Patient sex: M
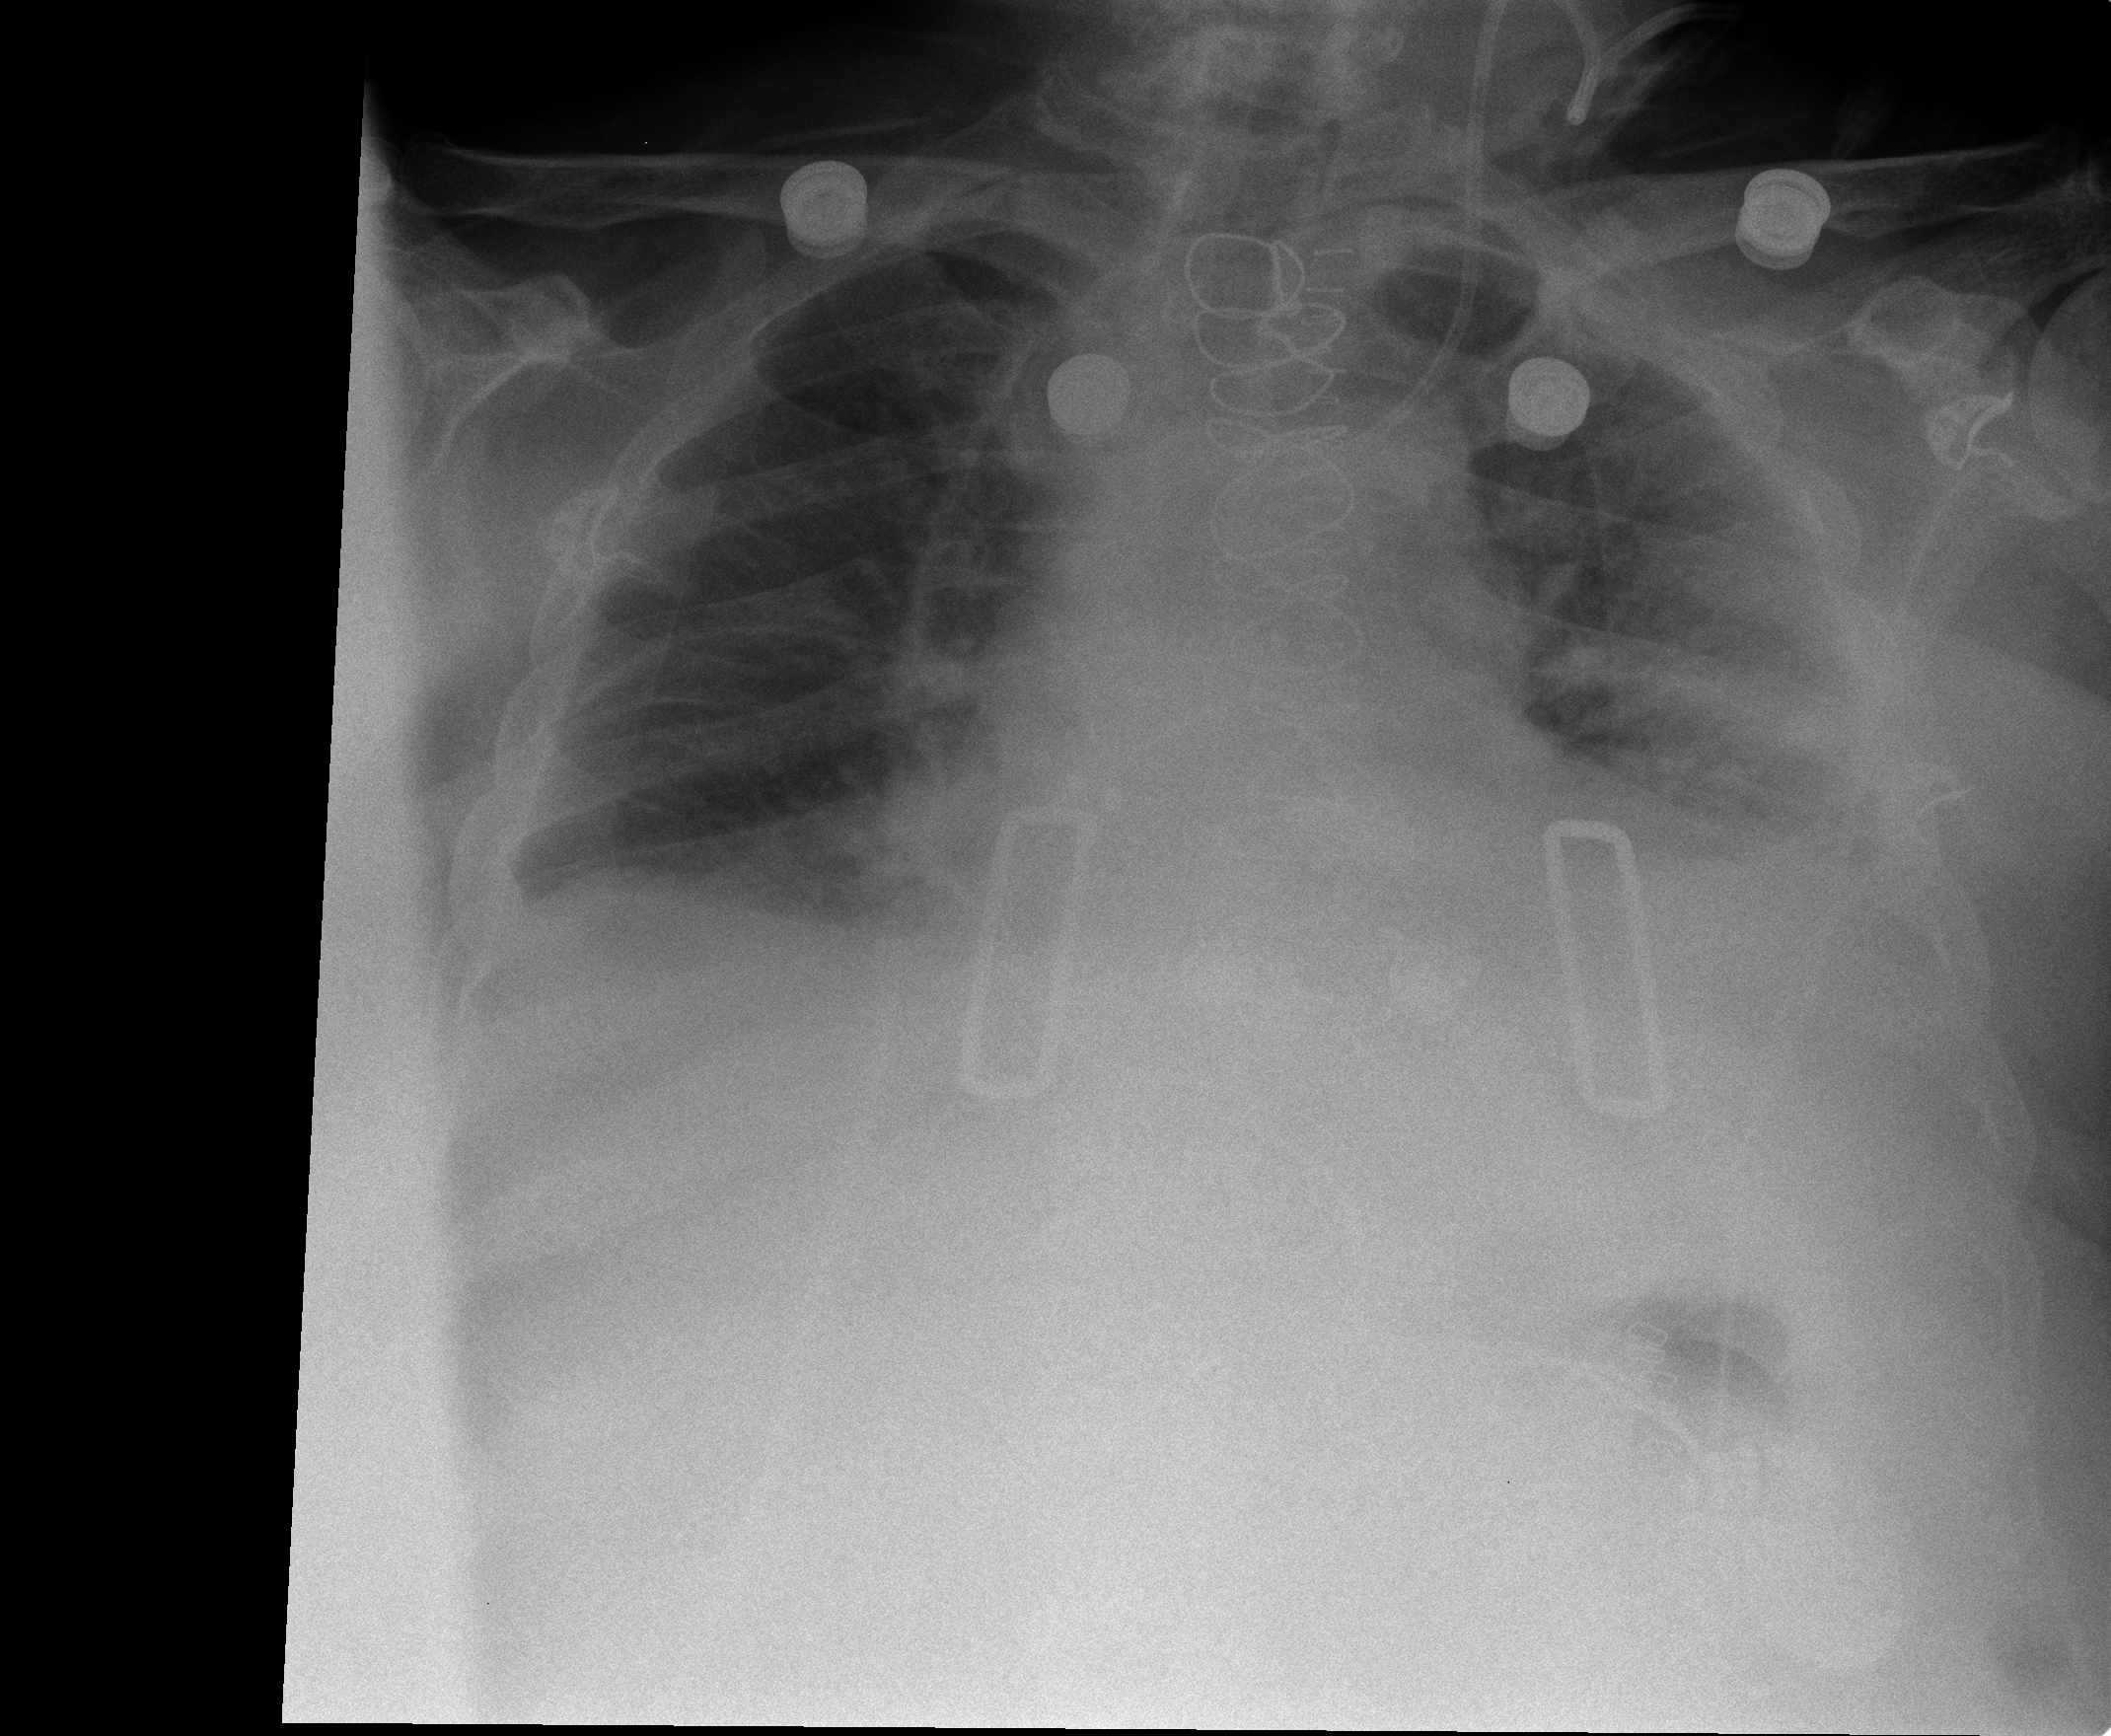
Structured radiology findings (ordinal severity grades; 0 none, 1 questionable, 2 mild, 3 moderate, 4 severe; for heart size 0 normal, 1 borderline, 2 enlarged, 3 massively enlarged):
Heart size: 2
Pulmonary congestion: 1
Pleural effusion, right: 0
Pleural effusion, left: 2
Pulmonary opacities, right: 0
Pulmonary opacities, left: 0
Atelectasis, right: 2
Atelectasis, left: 2